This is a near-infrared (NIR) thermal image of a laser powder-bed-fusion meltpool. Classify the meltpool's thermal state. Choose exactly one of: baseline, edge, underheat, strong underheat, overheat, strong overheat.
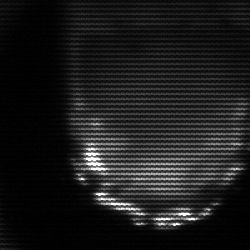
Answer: edge